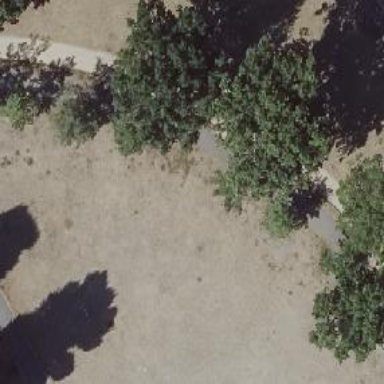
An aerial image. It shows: Grass area with kerb boundary.